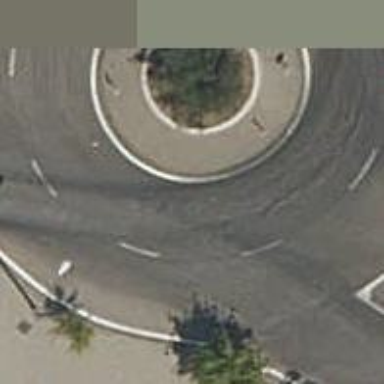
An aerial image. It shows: Residential road with asphalt surface leading to roundabout. There is separate sidewalk along the road.